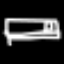
Label: bed